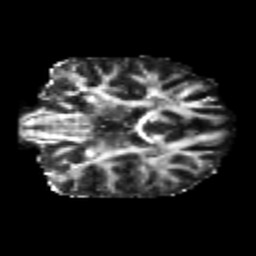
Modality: FA
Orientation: coronal
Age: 25
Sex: female
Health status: healthy
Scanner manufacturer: philips
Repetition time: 7.384 s
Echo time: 0.08599 s